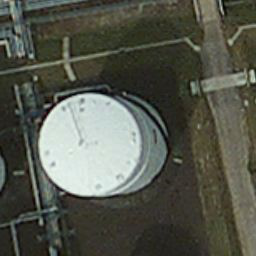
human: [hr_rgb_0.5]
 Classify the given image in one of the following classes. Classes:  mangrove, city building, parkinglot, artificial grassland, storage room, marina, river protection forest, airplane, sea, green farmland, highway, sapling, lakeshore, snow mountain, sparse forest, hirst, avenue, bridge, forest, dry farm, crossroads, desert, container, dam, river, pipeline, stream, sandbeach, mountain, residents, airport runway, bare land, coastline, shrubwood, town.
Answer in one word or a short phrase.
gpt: storage room